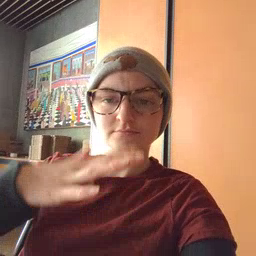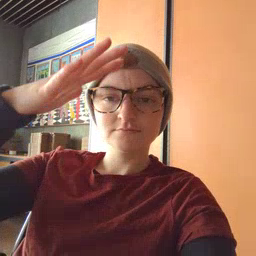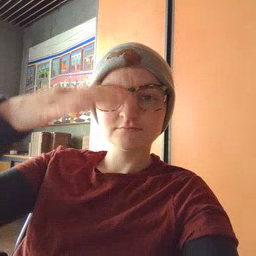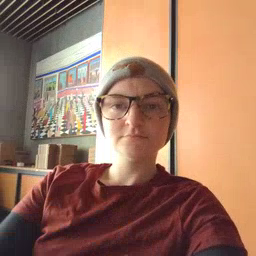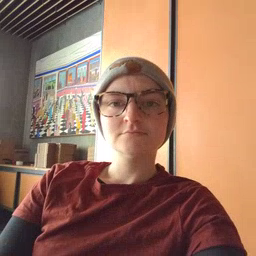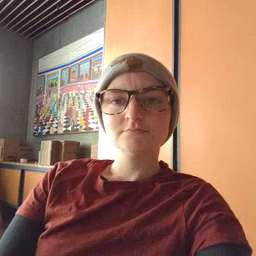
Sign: helicopter